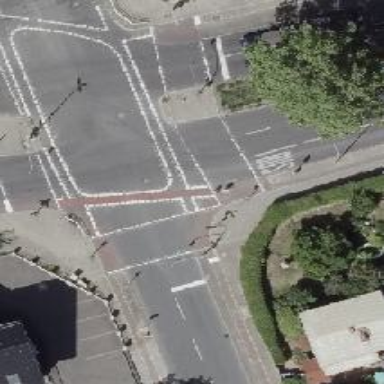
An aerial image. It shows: Road crossing with traffic signals.